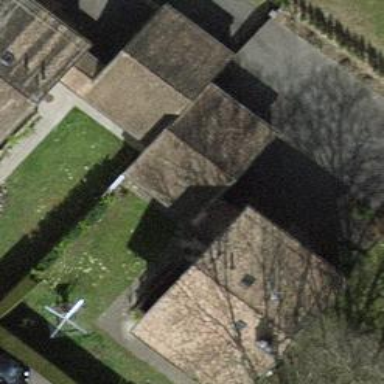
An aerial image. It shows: View of roof of building.